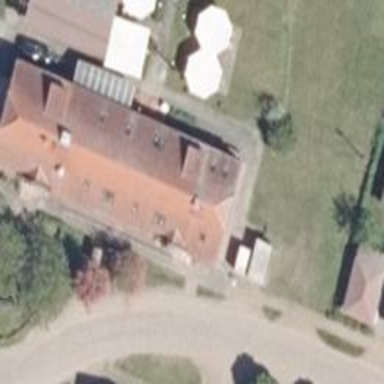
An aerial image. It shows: Hostel for tourism purposes.